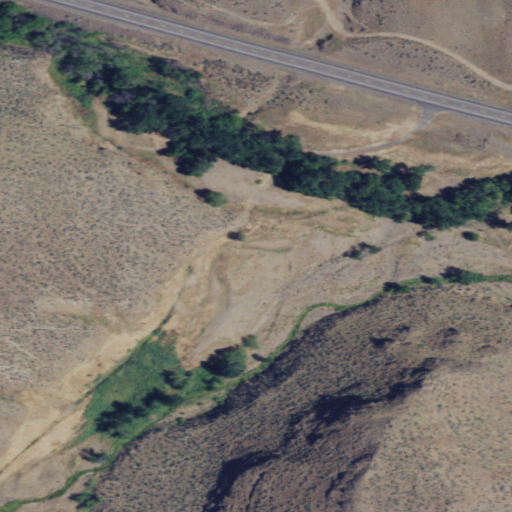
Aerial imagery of valley in Washington named Pow Wah Kee Gulch containing shrub, grassland, low intensity development, medium intensity development, and open development